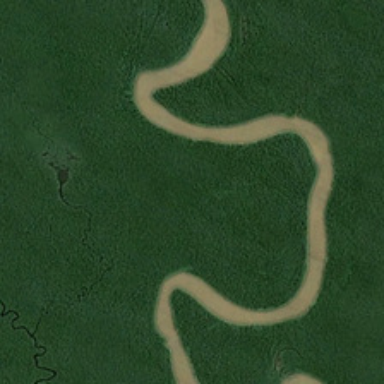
Many green trees are in two sides of a curved khaki river .